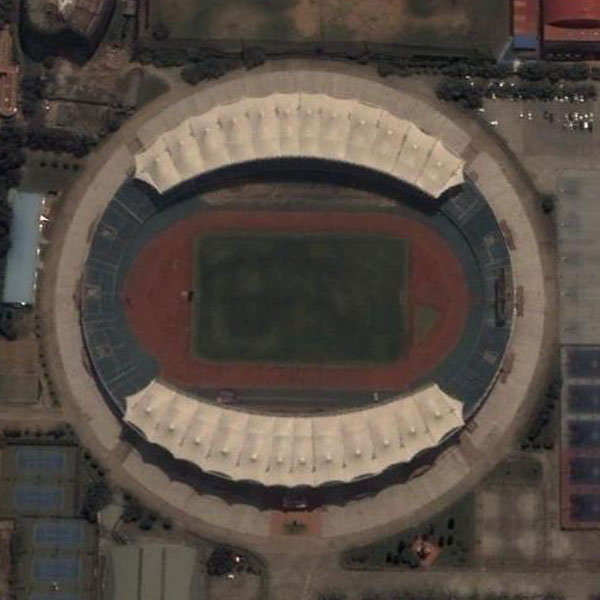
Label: Stadium